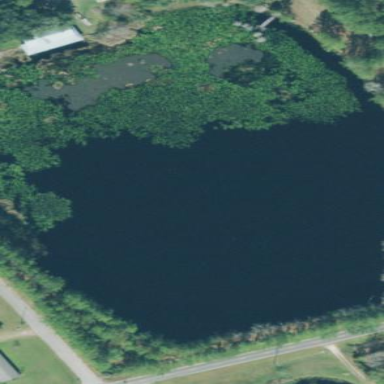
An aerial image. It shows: Lake with natural water.